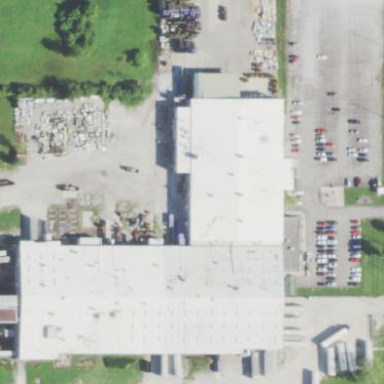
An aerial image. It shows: Industrial building.